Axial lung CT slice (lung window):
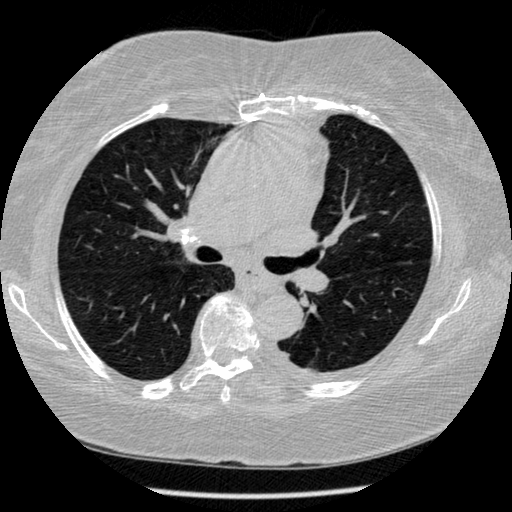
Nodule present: no